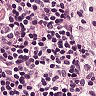
Metastatic tissue present: no